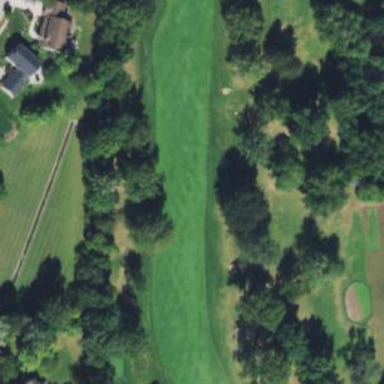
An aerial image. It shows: Golf fairway surrounded by grass.